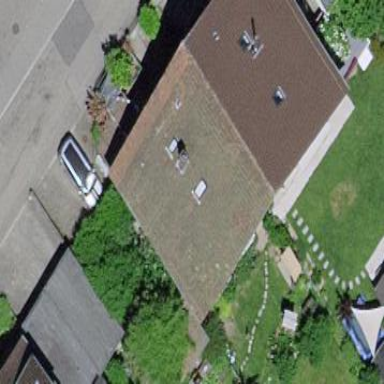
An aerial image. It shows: House with skillion roof shape.